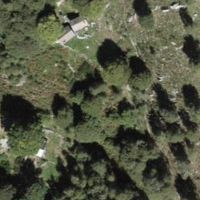
EUNIS habitat code: 41
Species observed at this site:
Melanargia galathea